Field crop: maize
Growth stage: 2
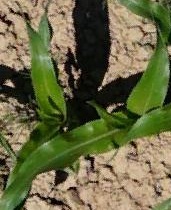
Species: maize